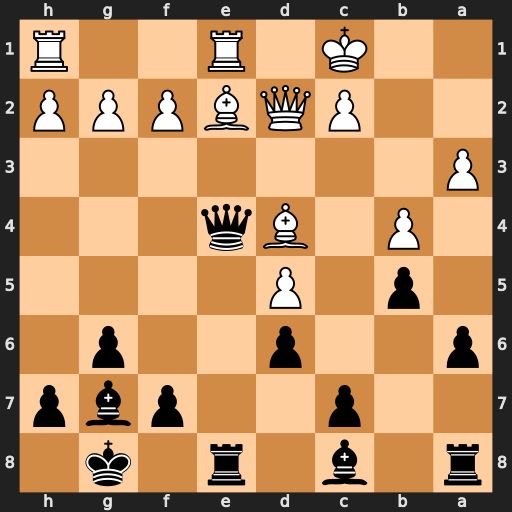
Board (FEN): r1b1r1k1/2p2pbp/p2p2p1/1p1P4/1P1Bq3/P7/2PQBPPP/2K1R2R
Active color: b
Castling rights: -
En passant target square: -
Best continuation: Qxd4 Qxd4 Bxd4